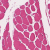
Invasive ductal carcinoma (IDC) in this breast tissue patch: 0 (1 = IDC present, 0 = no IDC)